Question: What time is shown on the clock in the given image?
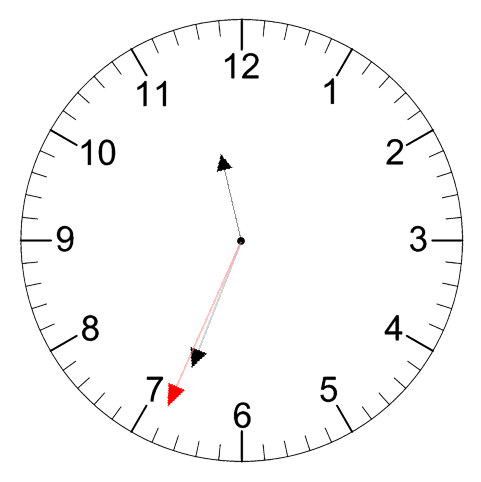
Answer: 11:33:34